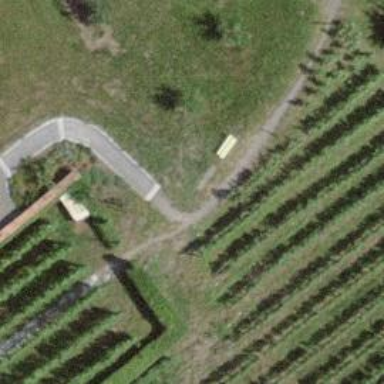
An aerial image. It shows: Bench.